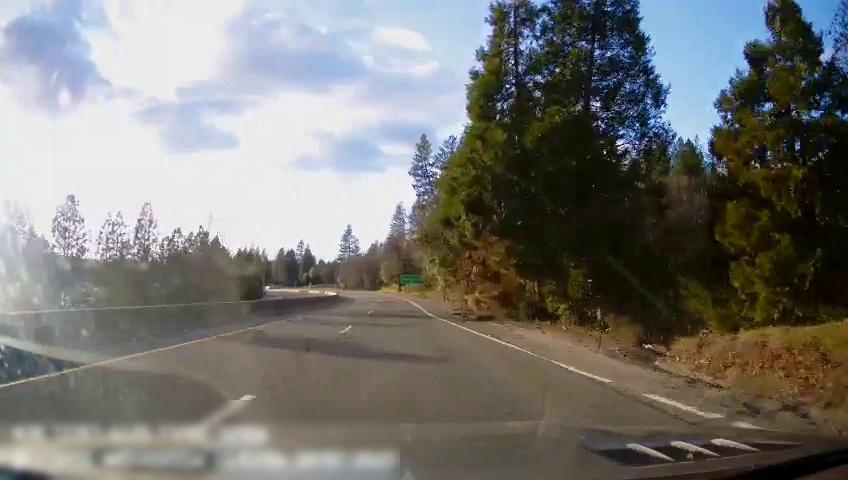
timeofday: Day
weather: Sunny
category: Drivable Space
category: Drivable Space
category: Lanes | Alternate Lane
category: Lanes | Current Lane
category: Lanes | Alternate Lane
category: Traffic | Signs